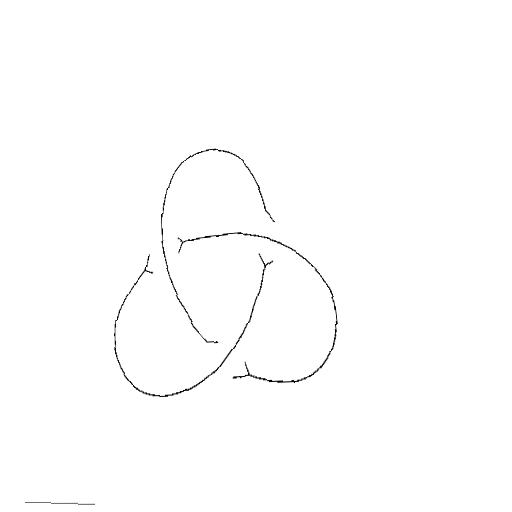
Crossing number: 3